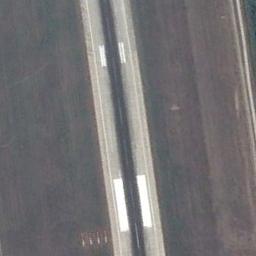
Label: runway